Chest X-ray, PA view. Patient: 64 years old, sex M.
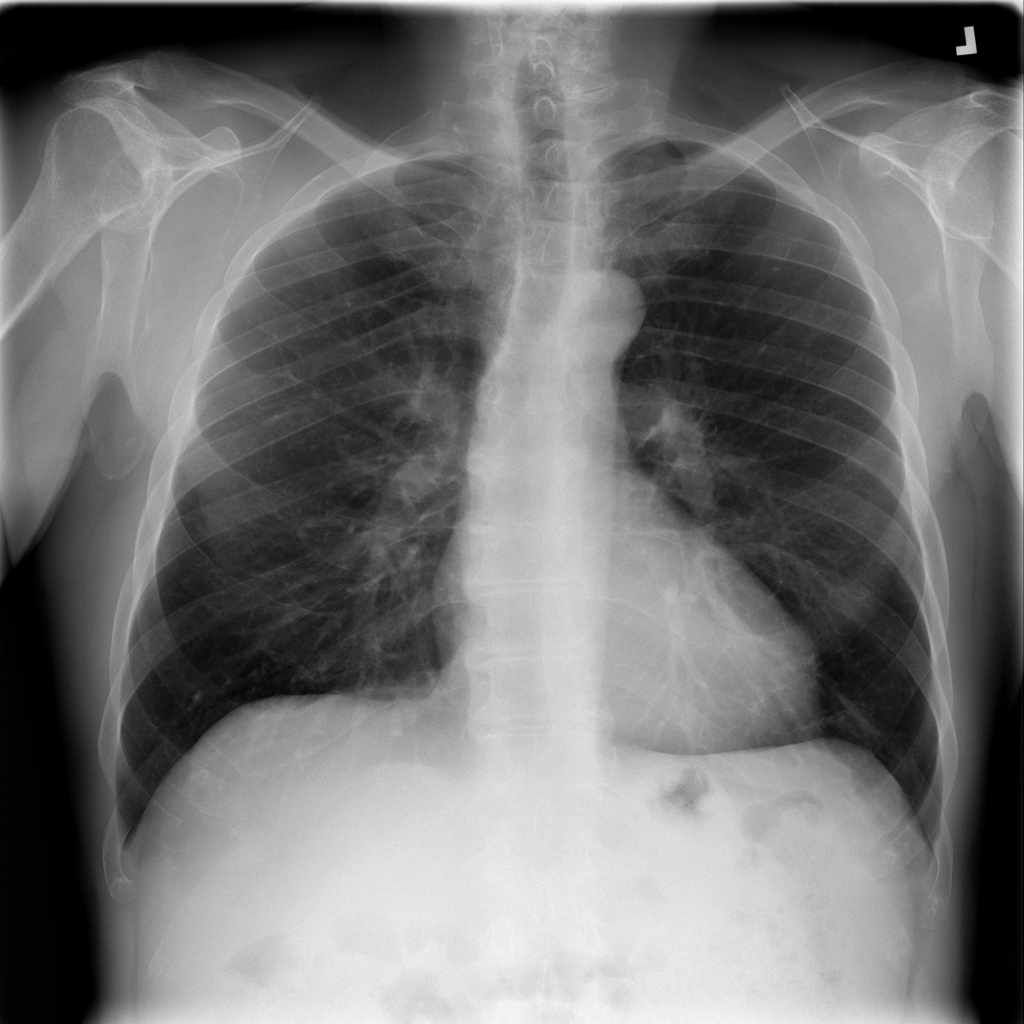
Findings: No Finding